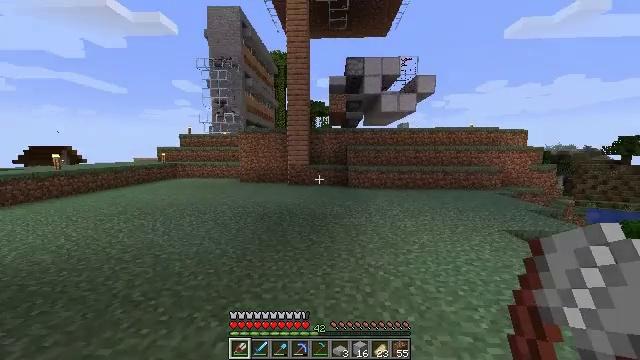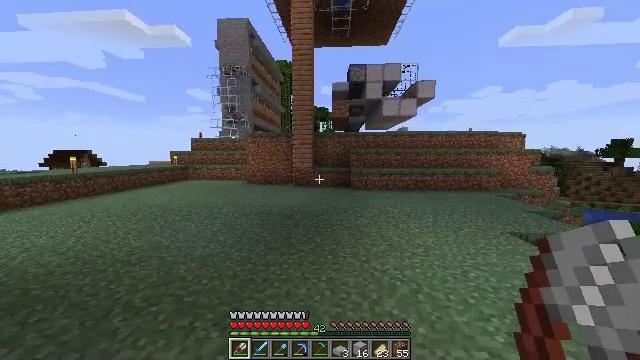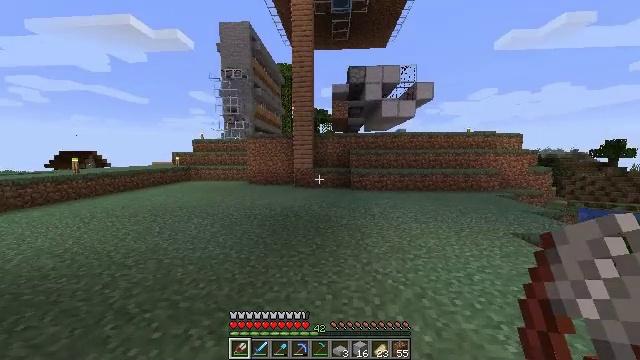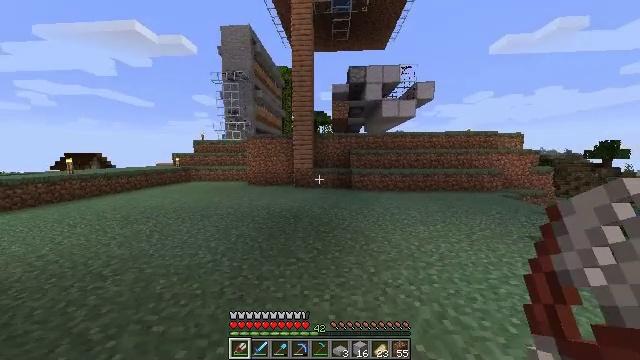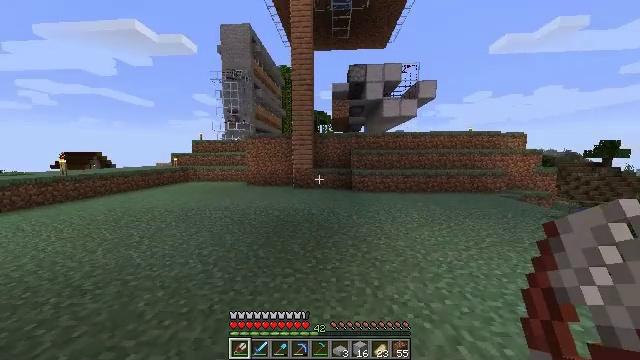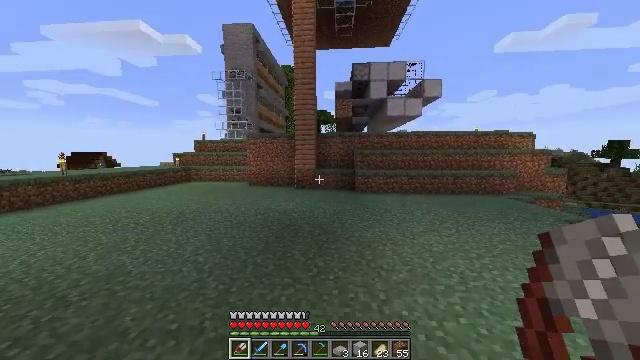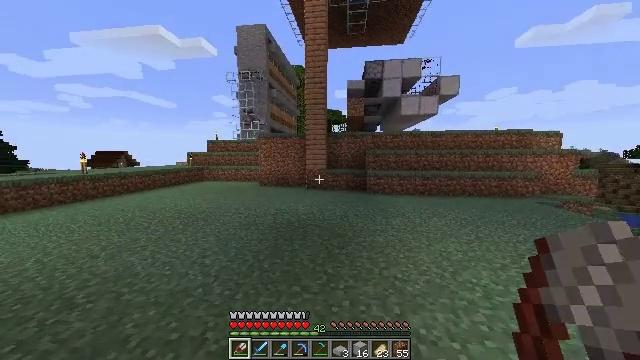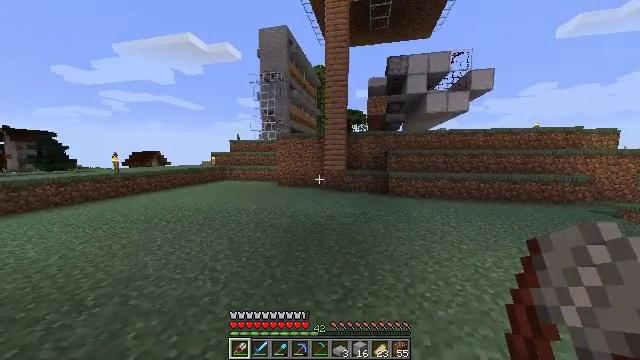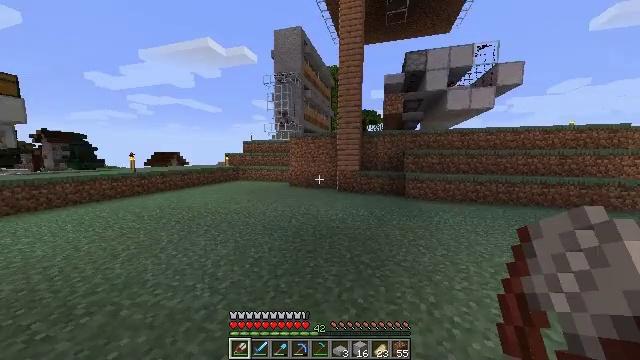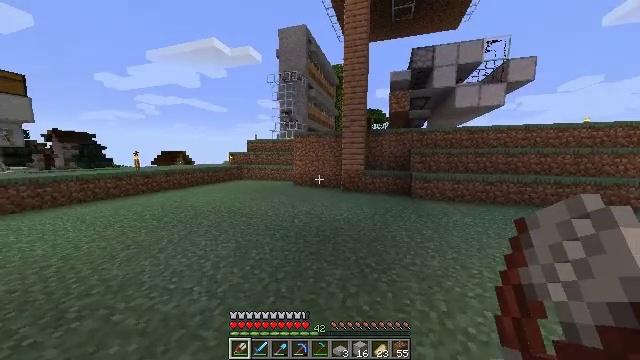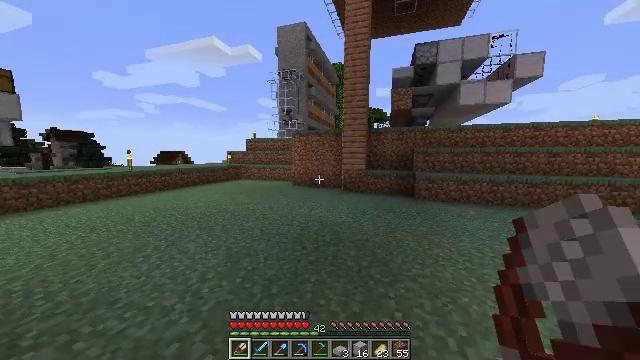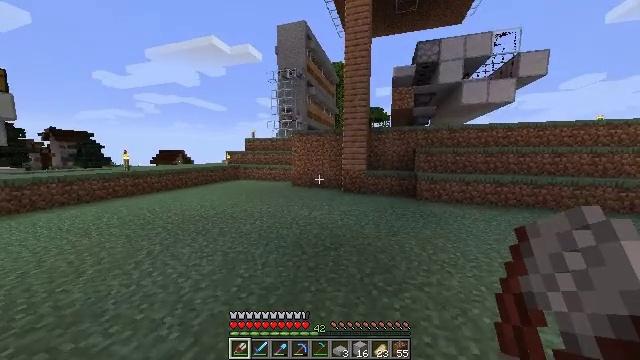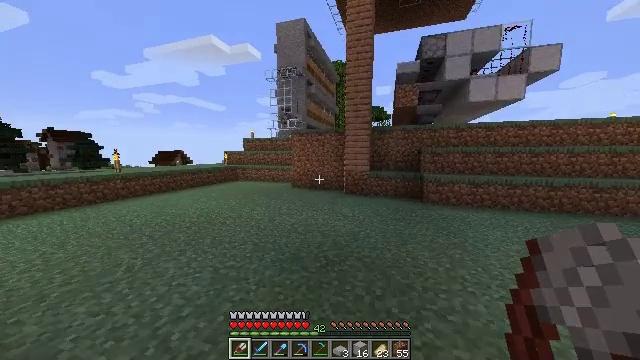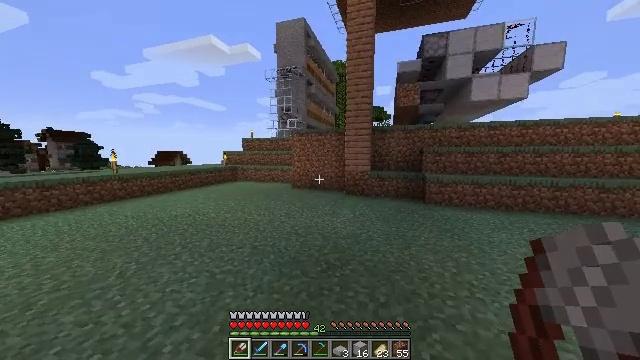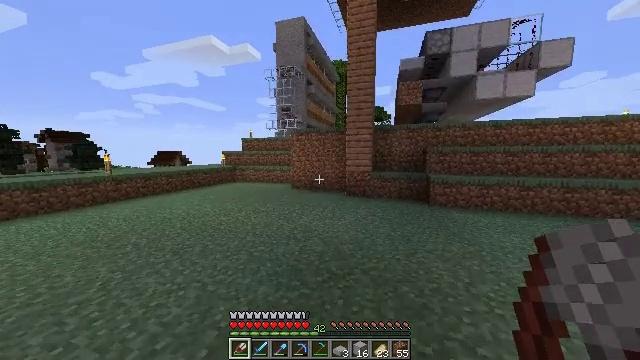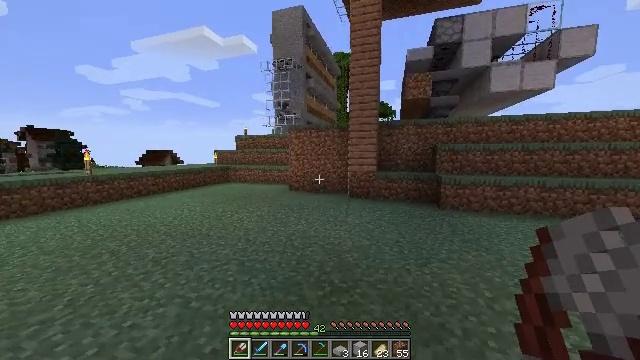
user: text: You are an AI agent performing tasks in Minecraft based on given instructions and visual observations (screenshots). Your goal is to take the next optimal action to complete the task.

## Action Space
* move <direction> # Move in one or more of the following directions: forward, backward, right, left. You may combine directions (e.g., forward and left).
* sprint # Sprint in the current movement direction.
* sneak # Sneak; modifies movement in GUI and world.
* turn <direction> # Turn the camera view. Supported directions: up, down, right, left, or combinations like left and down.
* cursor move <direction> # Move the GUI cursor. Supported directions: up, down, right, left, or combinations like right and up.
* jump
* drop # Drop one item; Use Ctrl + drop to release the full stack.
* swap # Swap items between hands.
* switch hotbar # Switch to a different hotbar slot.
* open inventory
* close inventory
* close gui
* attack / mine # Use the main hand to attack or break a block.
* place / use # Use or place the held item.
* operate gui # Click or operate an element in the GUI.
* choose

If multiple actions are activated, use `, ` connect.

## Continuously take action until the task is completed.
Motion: motion action
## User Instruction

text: Collect the bee nest for honey.
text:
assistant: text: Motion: move forward, sprint
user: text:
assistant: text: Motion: move forward
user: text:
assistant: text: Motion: move forward
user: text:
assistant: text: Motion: move forward
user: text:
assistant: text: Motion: move forward
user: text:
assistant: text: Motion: move forward, turn left
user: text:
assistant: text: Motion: move forward, turn left
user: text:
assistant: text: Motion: move forward, turn left
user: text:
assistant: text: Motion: move forward, sprint, turn left
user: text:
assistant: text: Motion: move forward, sprint
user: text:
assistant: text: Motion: move forward, sprint
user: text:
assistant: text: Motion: move forward
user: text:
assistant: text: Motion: move forward
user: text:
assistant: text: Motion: no_op
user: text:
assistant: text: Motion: no_op
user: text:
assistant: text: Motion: no_op
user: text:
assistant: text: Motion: no_op
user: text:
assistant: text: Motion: no_op
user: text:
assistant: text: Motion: open inventory
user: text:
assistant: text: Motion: open inventory
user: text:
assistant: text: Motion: open inventory
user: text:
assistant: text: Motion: open inventory
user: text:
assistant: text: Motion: cursor move right
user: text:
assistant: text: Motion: cursor move right
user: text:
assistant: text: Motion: cursor move right
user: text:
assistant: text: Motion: cursor move right
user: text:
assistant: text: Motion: cursor move right
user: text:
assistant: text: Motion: cursor move right
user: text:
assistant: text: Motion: cursor move right
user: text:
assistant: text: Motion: no_op